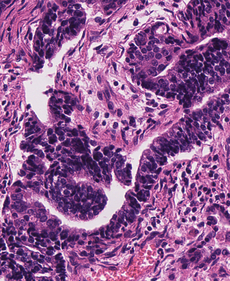
Tumor epithelial tissue: yes
Tumor-associated stroma tissue: yes
Normal tissue: no